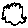
Label: cloud